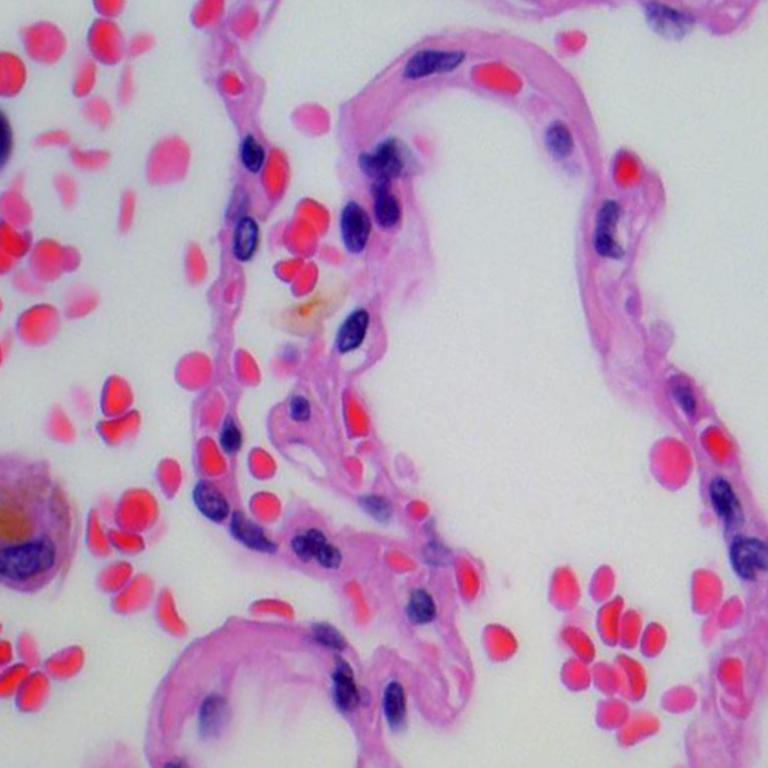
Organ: lung
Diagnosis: benign